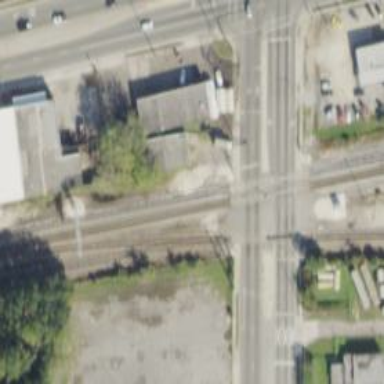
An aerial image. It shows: Railway crossing.